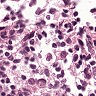
Metastatic tissue present: no